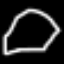
Label: octagon